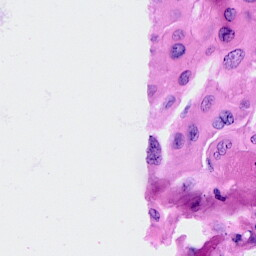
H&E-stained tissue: Cervix